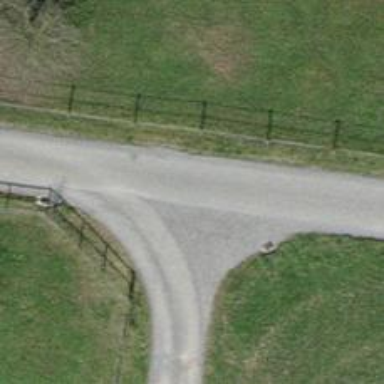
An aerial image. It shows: Unclassified road with asphalt surface.